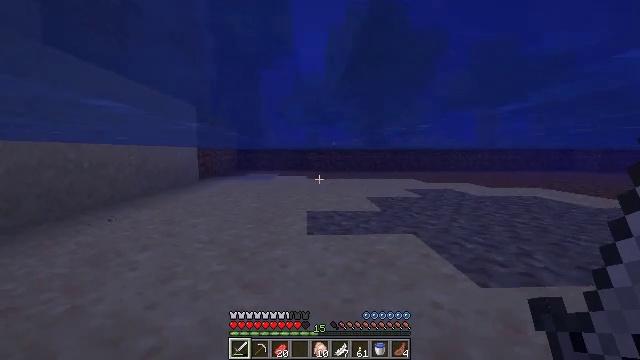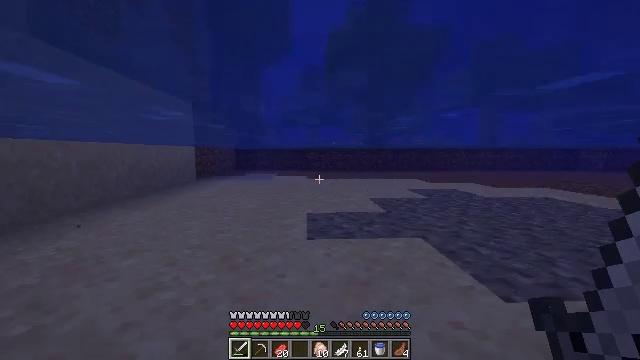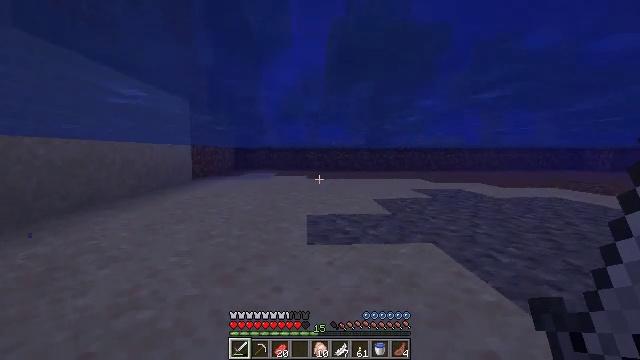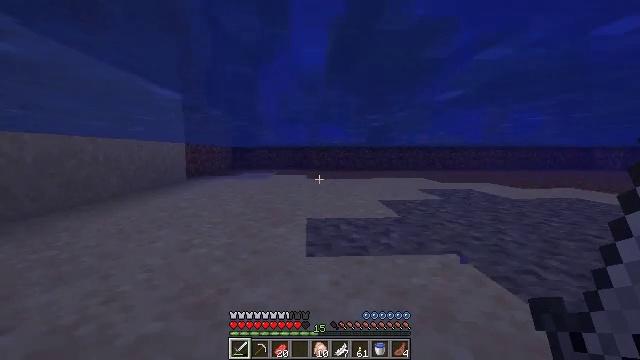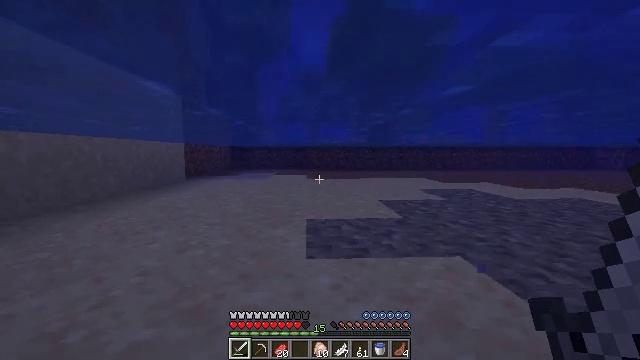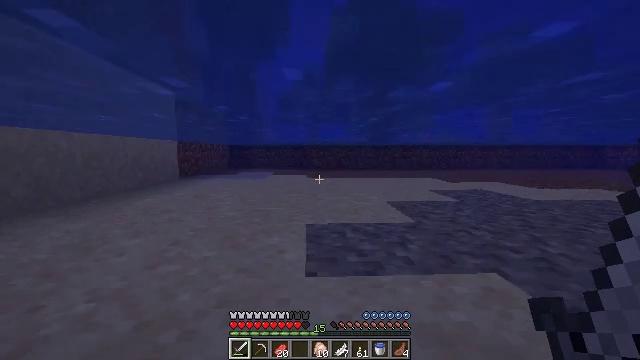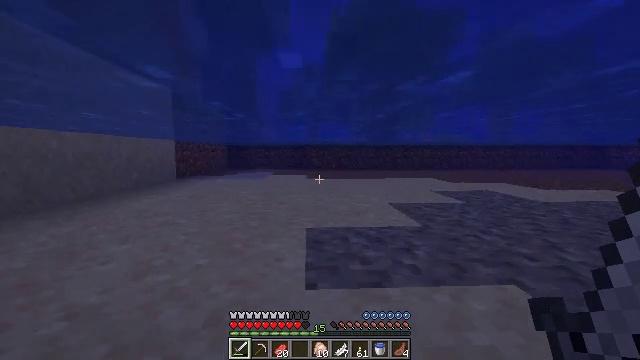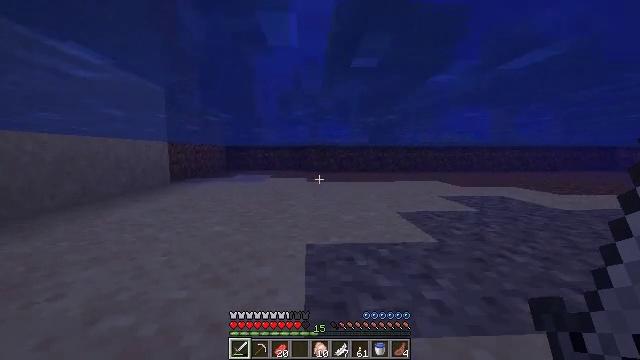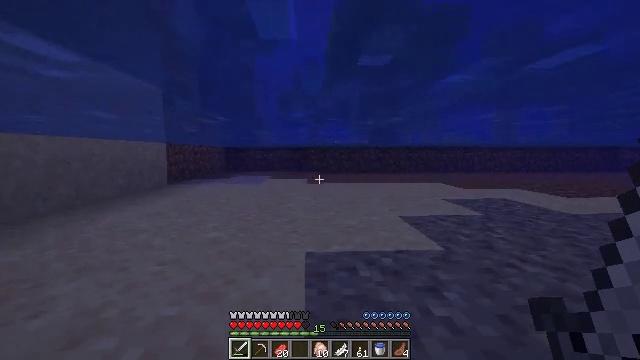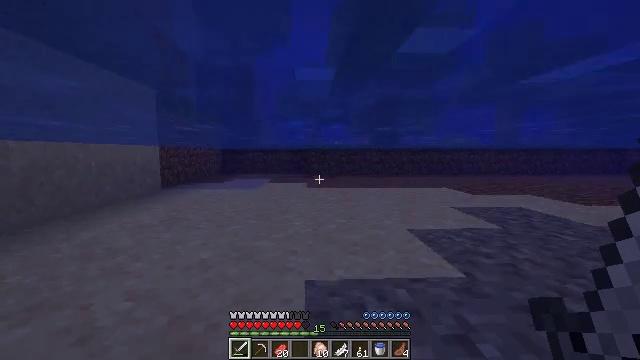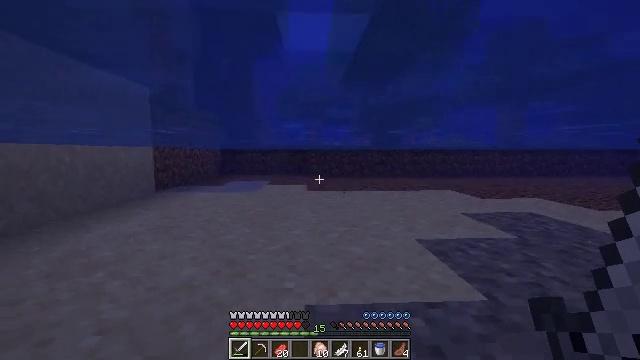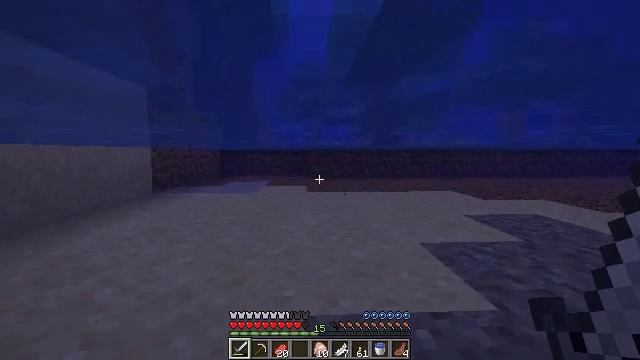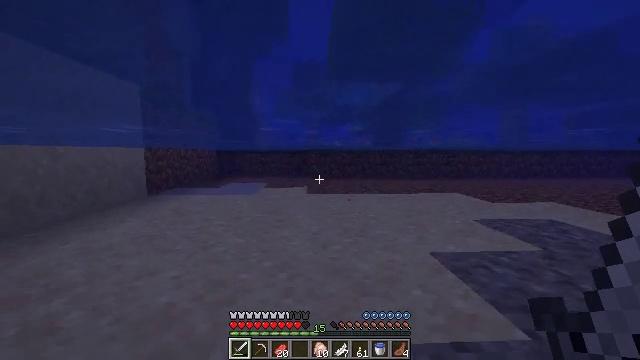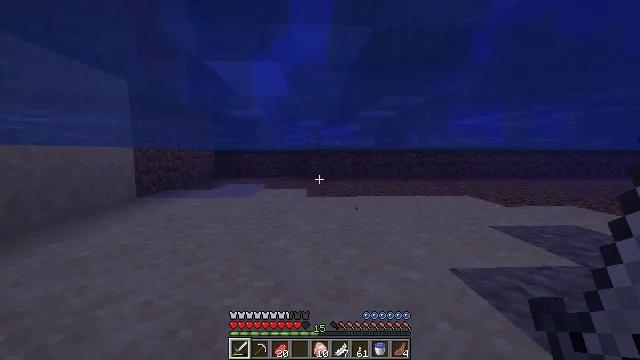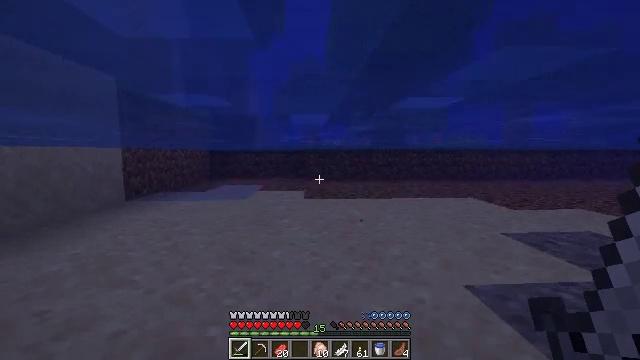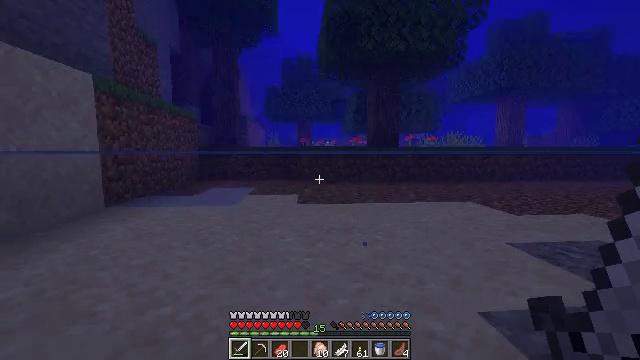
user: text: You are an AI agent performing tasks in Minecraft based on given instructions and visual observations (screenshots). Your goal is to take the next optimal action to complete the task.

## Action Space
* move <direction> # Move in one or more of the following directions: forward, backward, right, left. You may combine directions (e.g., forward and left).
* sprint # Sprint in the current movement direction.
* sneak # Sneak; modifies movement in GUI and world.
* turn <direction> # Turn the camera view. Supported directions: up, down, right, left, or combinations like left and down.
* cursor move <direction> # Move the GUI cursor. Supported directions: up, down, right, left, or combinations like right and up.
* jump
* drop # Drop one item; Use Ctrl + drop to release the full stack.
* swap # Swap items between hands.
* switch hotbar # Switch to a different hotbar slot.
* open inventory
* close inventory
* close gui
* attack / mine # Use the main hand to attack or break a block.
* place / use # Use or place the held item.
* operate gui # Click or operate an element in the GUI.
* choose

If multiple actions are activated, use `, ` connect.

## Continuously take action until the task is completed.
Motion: motion action
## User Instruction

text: Mine grass block from the ground.
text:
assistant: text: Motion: move forward, sprint
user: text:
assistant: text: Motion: move forward, sprint
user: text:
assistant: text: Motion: move forward, sprint
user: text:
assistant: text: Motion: move forward, sprint
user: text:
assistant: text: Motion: move forward, sprint
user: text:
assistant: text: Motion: move forward, sprint, jump
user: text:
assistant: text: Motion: move forward, sprint, jump
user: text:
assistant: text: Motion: move forward, sprint, jump
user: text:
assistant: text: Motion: move forward, sprint
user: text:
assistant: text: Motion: move forward, sprint
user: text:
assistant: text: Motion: move forward, sprint
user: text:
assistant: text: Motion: move forward, sprint
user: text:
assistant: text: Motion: move forward, sprint
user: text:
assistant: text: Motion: move forward, sprint, jump
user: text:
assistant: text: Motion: move forward, sprint, turn right, jump
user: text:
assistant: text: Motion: move forward, sprint, turn right, jump
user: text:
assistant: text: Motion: move forward, sprint, turn right, jump
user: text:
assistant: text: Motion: move forward, sprint, turn right, jump
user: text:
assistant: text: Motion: move forward, sprint, turn right
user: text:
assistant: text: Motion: move forward, sprint, turn right
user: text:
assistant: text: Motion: move forward, sprint, turn right
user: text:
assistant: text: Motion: move forward, sprint, turn right
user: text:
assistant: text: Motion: move forward, sprint, turn right
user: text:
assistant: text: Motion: move forward, sprint, turn right
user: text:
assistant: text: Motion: move forward, sprint, turn right
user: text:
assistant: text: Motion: move forward and move left, sprint
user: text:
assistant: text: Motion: move forward and move left, sprint, turn right
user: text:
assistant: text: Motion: move forward and move left, sprint
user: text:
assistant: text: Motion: move forward and move left, sprint
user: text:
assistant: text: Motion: move forward and move left, sprint